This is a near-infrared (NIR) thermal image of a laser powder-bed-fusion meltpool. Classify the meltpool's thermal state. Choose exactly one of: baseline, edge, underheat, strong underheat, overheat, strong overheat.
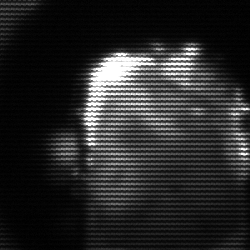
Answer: baseline